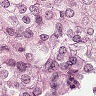
Metastatic tissue present: yes